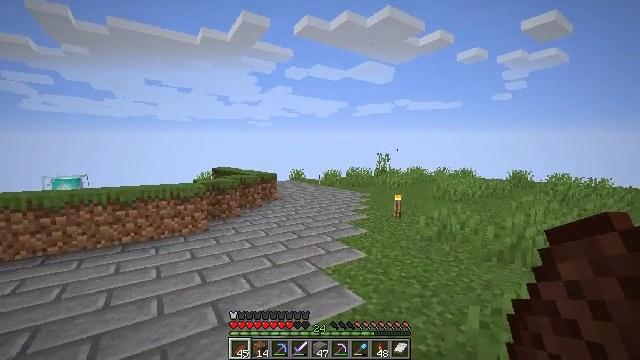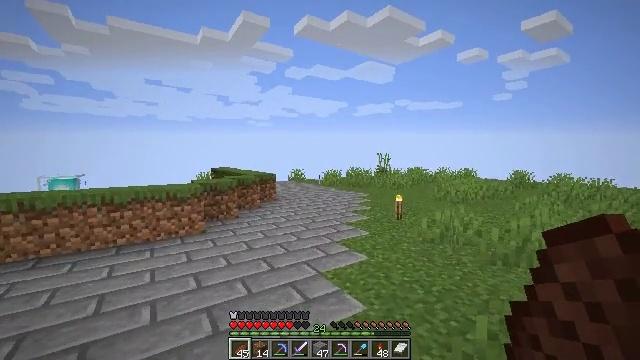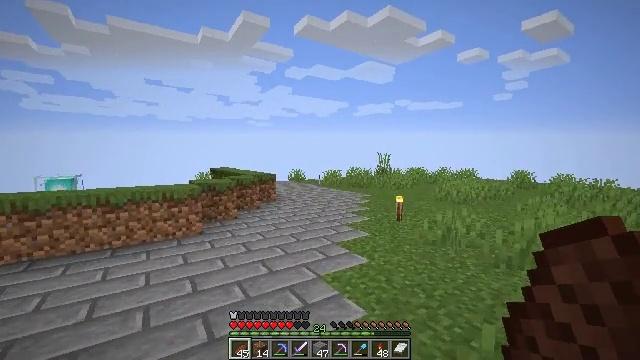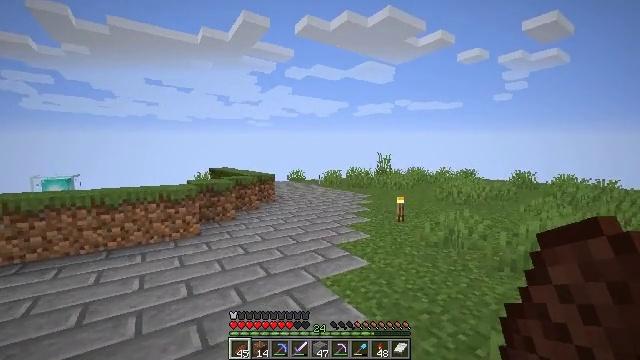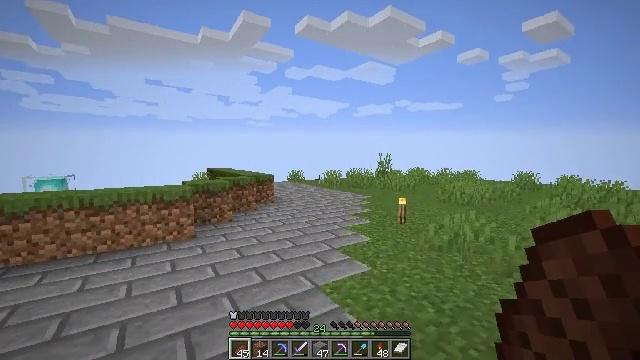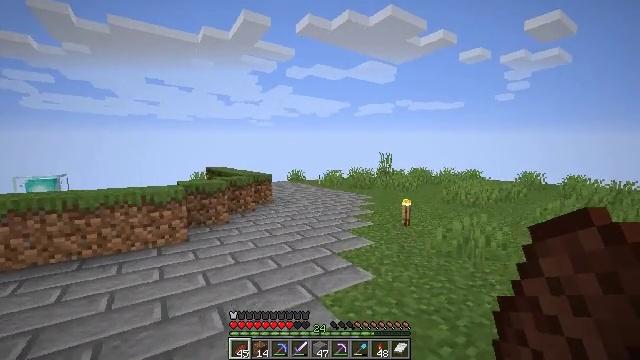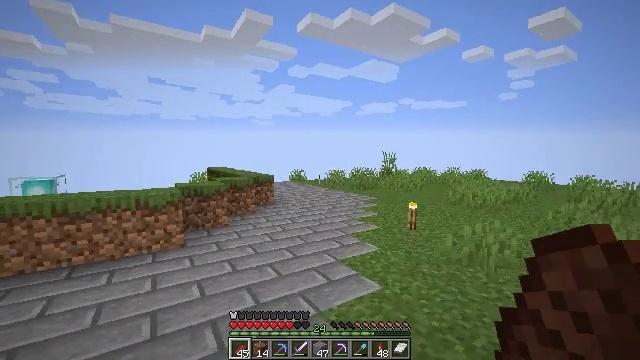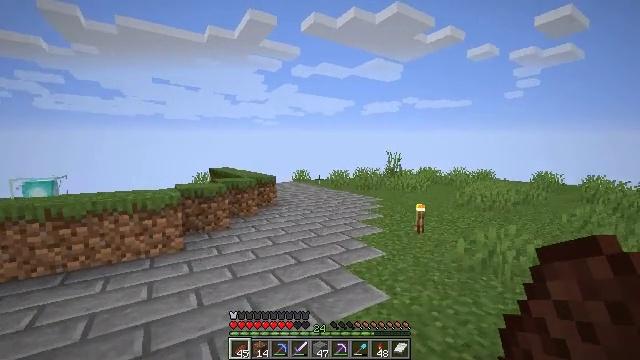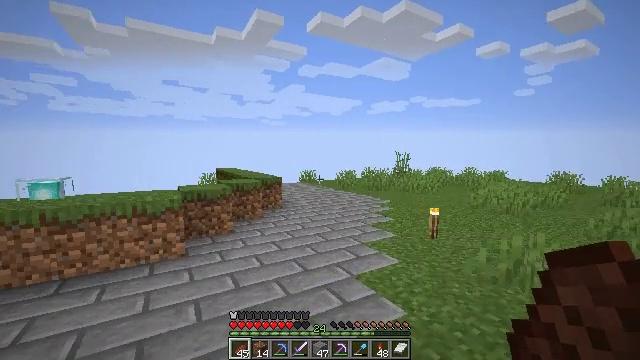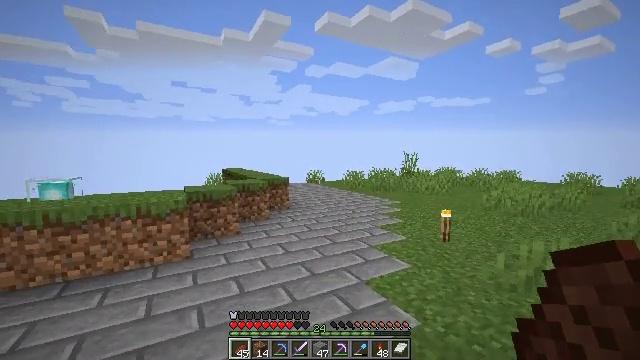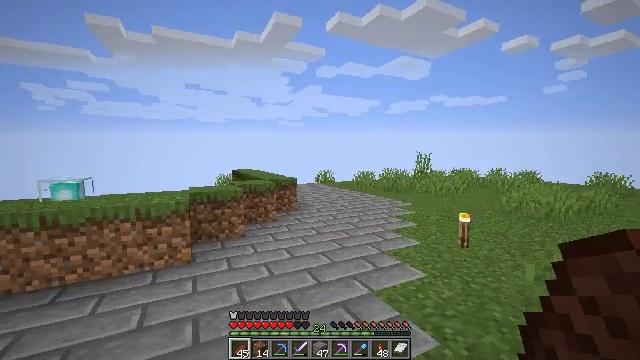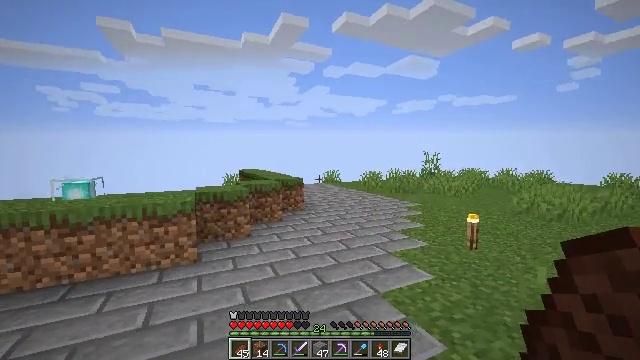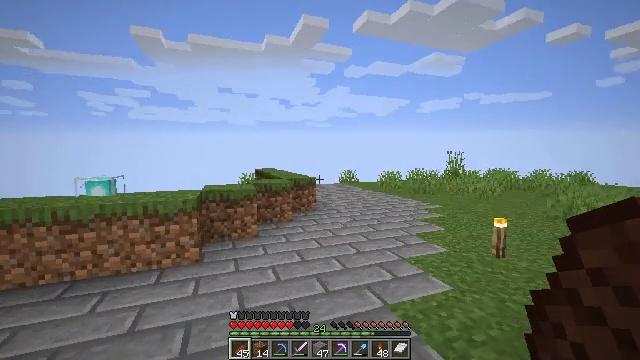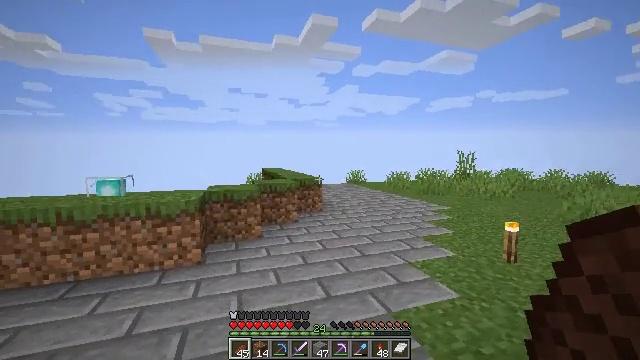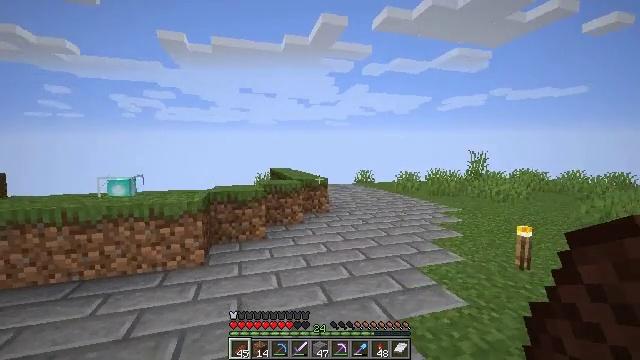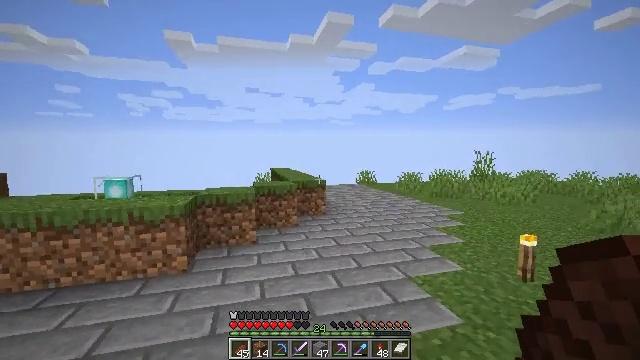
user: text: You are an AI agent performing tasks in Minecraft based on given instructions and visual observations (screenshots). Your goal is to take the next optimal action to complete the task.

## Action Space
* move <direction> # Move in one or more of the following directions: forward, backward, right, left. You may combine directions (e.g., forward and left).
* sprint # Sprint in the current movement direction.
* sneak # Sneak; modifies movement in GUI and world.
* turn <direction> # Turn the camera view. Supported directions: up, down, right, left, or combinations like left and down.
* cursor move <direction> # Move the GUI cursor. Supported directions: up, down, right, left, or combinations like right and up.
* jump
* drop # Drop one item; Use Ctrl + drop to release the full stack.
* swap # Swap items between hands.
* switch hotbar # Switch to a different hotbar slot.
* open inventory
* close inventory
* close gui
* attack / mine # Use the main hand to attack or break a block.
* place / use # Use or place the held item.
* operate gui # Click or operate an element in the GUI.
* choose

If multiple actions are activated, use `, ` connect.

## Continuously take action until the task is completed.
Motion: motion action
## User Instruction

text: Open the crafting grid to make a glowstone.
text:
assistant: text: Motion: move forward
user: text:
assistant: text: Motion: move forward
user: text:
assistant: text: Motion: move forward
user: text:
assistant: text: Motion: move forward
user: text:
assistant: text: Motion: move forward
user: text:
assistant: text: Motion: move forward
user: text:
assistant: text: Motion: move forward
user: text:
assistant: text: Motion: move forward, turn left
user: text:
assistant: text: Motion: move forward, turn left
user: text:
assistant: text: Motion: move forward and move right, turn left
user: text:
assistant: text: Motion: move forward and move right, turn left
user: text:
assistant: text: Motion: move forward and move right, turn left
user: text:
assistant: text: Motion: move forward and move right, turn left
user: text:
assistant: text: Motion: move forward and move right, turn left
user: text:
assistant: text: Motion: move forward and move right, turn left
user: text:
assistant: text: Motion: move forward and move right, turn left
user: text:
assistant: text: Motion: move forward and move right, turn left
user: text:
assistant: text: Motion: move forward and move right, turn left
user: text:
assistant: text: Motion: move forward
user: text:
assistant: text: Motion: move forward
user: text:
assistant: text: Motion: move forward
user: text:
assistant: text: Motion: move forward
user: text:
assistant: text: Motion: no_op
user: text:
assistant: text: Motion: no_op
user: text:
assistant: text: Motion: no_op
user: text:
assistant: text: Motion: no_op
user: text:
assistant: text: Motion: no_op
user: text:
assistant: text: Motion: no_op
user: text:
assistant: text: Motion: no_op
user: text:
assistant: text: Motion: no_op